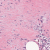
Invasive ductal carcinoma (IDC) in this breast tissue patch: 0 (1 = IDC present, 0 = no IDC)